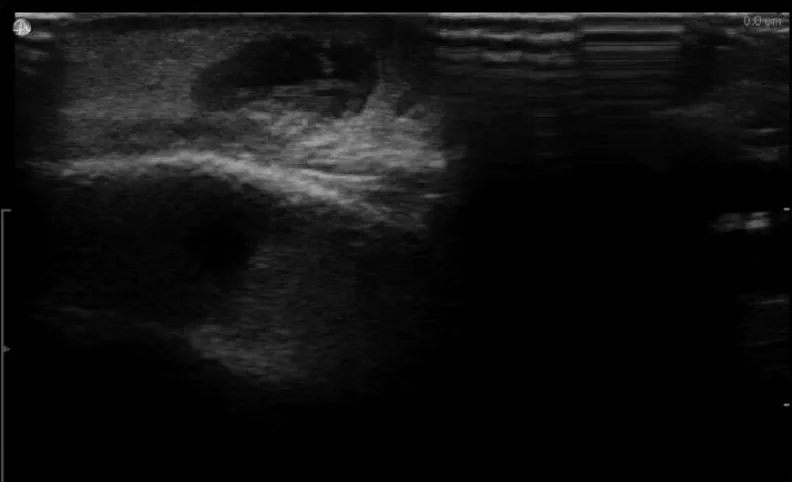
An ultrasound image of the motile nematode.
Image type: radiology (ultrasound)